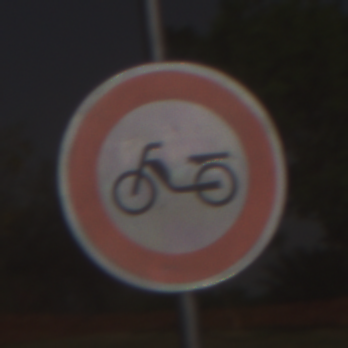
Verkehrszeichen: VerbotMofas
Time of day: Night
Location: Outdoor (Nature)
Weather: Clear
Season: NotSpecified
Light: Natural